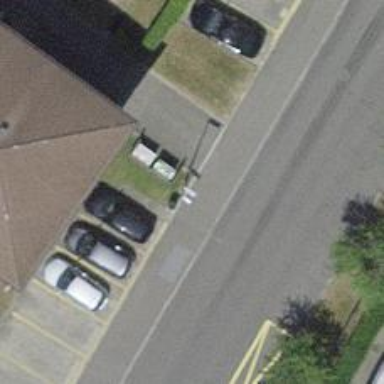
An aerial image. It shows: Bus stop with platform for public transport.